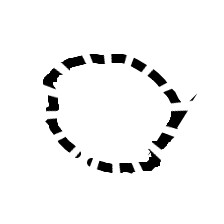
Shape: circle